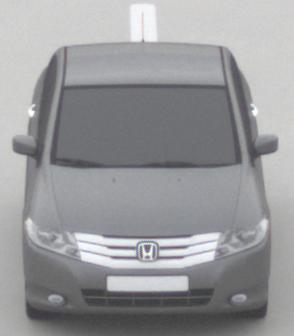
Make: Honda
Model: City
Detailed model: Gen. 6
Model produced from: 2008
Model produced until: 2013
Doors: 4
Color: gray
Road condition: dry road
Daytime: morning or afternoon
Contrast: low contrast